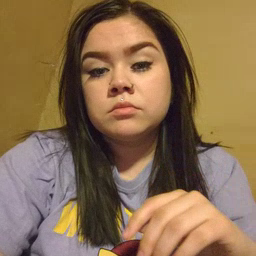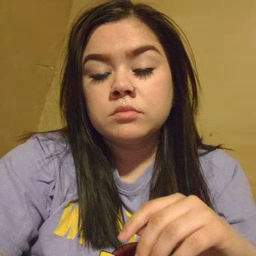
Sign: sun